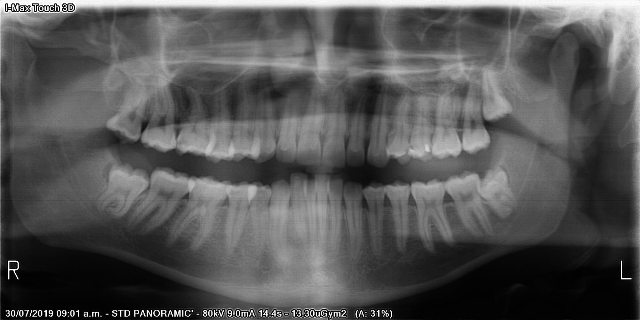
adult